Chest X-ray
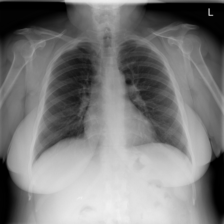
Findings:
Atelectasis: negative
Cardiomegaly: negative
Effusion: negative
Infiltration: positive
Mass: negative
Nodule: positive
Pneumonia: negative
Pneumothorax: negative
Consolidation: negative
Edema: negative
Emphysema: negative
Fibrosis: negative
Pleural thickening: negative
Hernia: negative